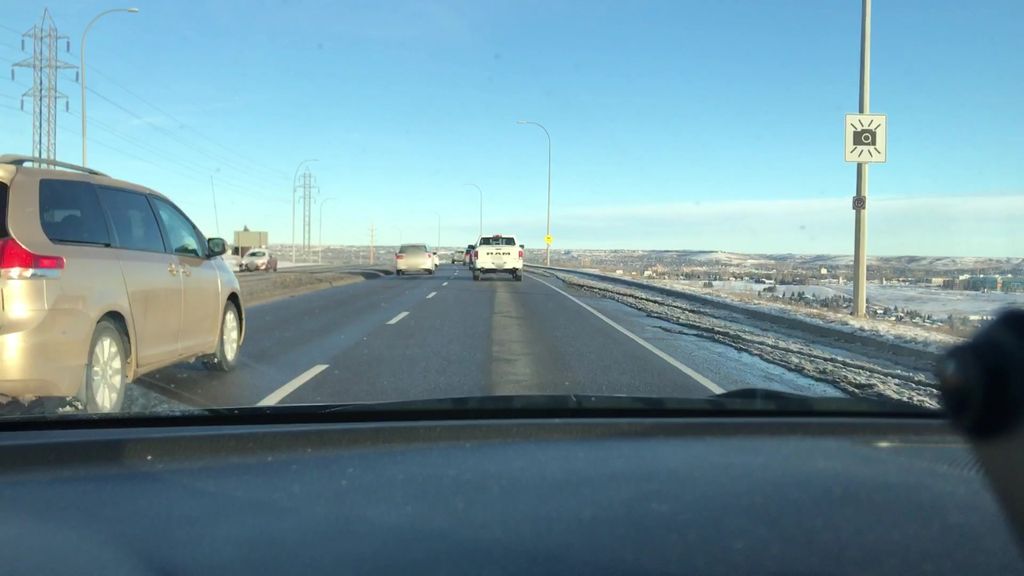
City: calgary